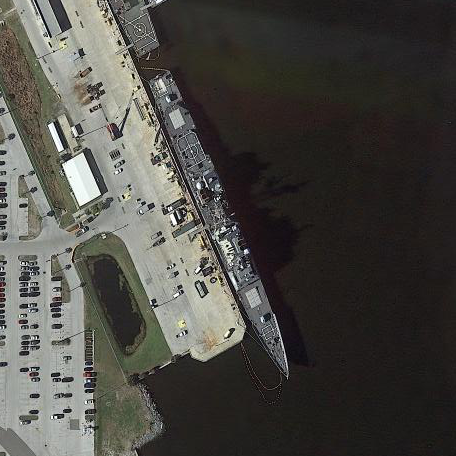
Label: Ticonderoga-class_cruiser